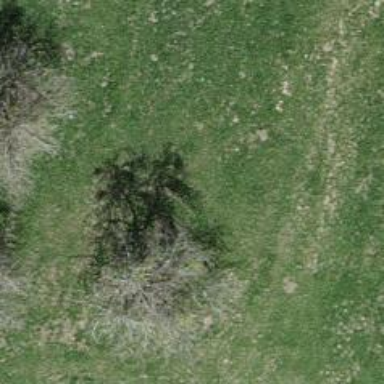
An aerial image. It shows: Single tag "natural: tree."